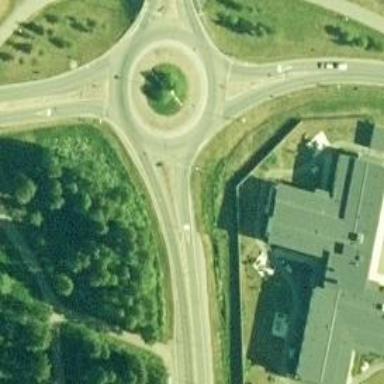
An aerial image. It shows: Road with "give way" sign.